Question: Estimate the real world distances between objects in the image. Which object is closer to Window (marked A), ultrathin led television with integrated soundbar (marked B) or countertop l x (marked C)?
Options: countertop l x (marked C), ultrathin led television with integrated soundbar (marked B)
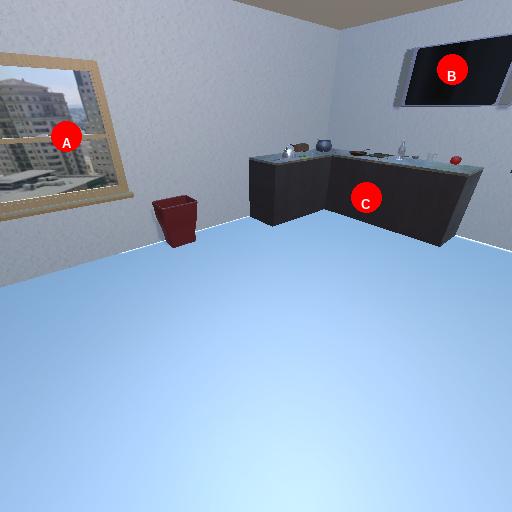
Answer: countertop l x (marked C)